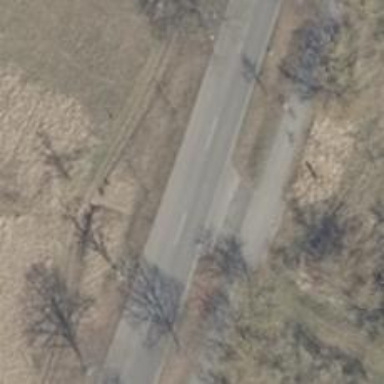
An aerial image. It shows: Tertiary road with asphalt surface.